Brain MRI, FLAIR slice (ischemic stroke SISS case)
Modalities acquired: T1|T2|DWI|FLAIR
Volume shape: 230x230x154 voxels, spacing: 1x1x1 mm
Slice 29 of 154
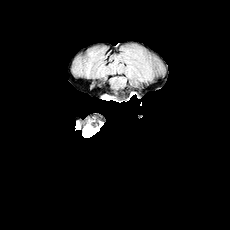
Lesion size: 106 voxels